Question: <URL>
The MSDN Visual C# Developer Center has a section called . I found this through a Bing search.
The code for <URL> is:
'''
public void Linq14() {
int[] numbersA = { 0, 2, 4, 5, 6, 8, 9 };
int[] numbersB = { 1, 3, 5, 7, 8 };
var pairs =
from a in numbersA,
b in numbersB
where a < b
select new {a, b};
Console.WriteLine("Pairs where a < b:");
foreach (var pair in pairs) {
Console.WriteLine("{0} is less than {1}", pair.a, pair.b);
}
}
'''
However, . I noticed that if I remove the comma at the end of 'from a in numbersA,' and instead add 'from' in front of 'b in numbersB', it will compile and work fine:
'''
var pairs =
from a in numbersA
from b in numbersB
where a < b
select new {a, b};
'''
I'm not sure if this is a bug in MSDN's example or if possibly I'm running a version of C# and .NET that doesn't support this syntax.
If I look at the breadcrumb at the top of the website, I see it says "Future Versions". Does this indicate that future versions of C#/.NET will support using a comma instead of 'from' in LINQ syntax?

I'm using Visual Studio 2008 Standard with .NET 3.5 SP1.
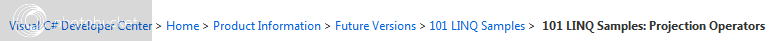
Answer: Yes, we just updated most of the 101 Samples with new code that should be less plagued by these kinds of problems. We posted a lot of new code, and there are still some glitches, particularly around spacing, but hopefully we are in better shape than we were. Try accessing the link now, and see if it looks better:
<URL>
-